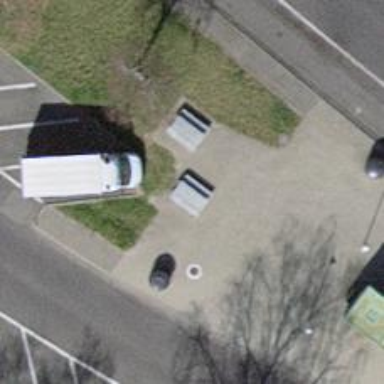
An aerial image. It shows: Picnic table located in leisure land area.